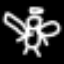
Label: angel